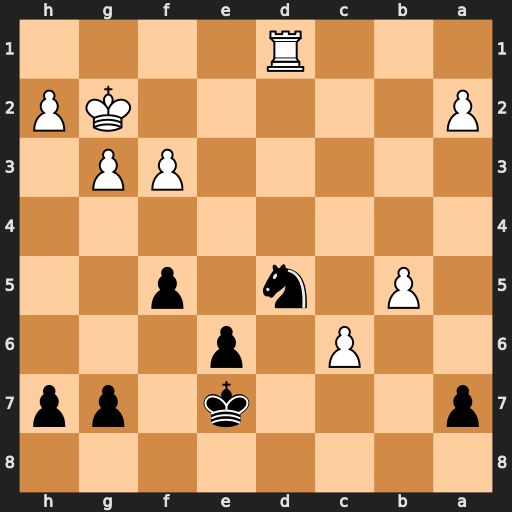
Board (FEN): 8/p3k1pp/2P1p3/1P1n1p2/8/5PP1/P5KP/3R4
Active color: b
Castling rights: -
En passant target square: -
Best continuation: Ne3+ Kh3 Nxd1